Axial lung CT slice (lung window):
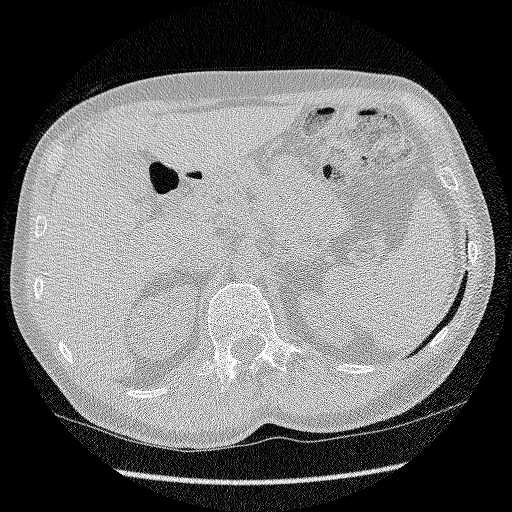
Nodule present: no